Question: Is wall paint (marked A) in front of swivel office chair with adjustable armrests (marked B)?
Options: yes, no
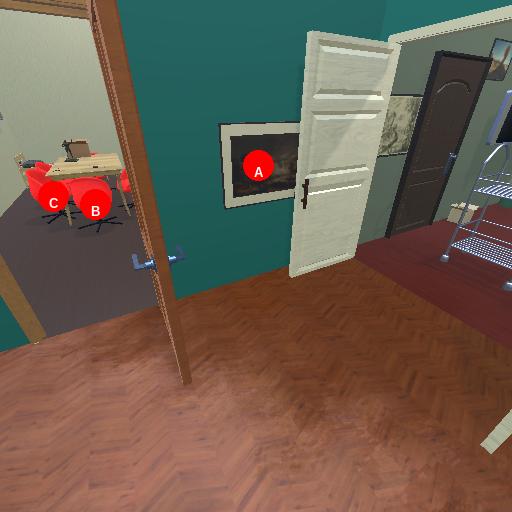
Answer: yes